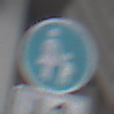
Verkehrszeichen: Gehweg
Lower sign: RichtungsangabeDurchPfeile8
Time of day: MorningAfternoon
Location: Roofed (Urban)
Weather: PartlyCloudy
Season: NotSpecified
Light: Natural